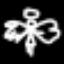
Label: angel